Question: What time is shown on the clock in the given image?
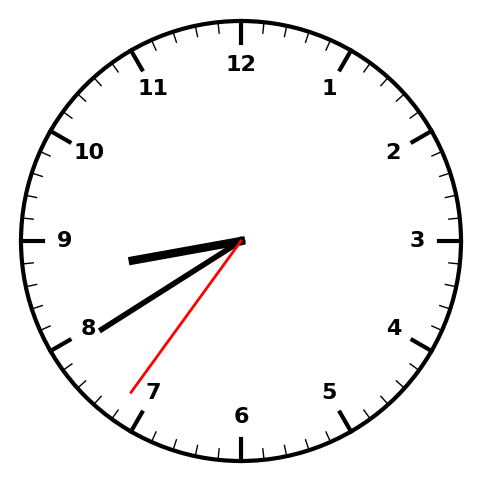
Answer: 08:39:36